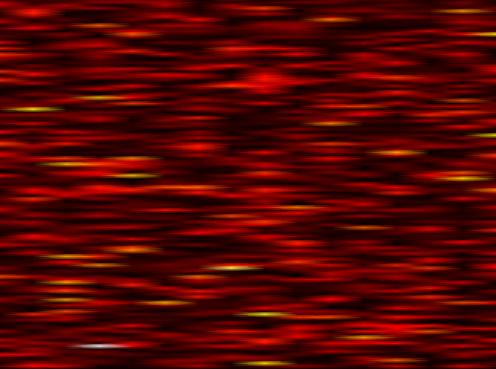
Label: UFMC